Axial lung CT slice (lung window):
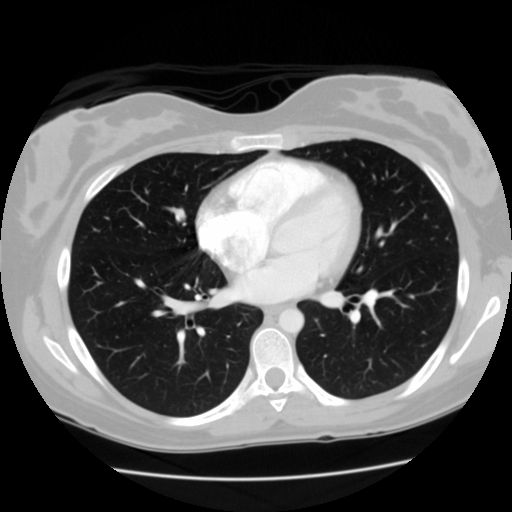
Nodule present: no